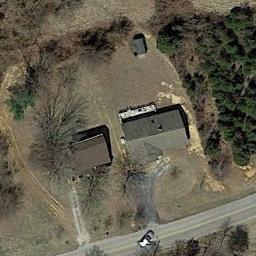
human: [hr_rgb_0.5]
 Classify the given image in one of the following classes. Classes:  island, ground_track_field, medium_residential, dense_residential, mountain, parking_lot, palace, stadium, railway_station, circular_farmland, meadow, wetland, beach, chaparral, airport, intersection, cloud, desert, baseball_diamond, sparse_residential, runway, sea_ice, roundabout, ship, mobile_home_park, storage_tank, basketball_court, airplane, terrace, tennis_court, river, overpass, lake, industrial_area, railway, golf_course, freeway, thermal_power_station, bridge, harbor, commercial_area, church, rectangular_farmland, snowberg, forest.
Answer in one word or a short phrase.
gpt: sparse_residential